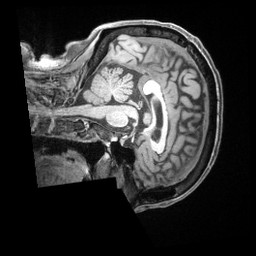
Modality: T1w
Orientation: sagittal
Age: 66
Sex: female
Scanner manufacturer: siemens
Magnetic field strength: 3 T
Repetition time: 2.5 s
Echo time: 0.00222 s